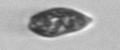
Label: Euglena